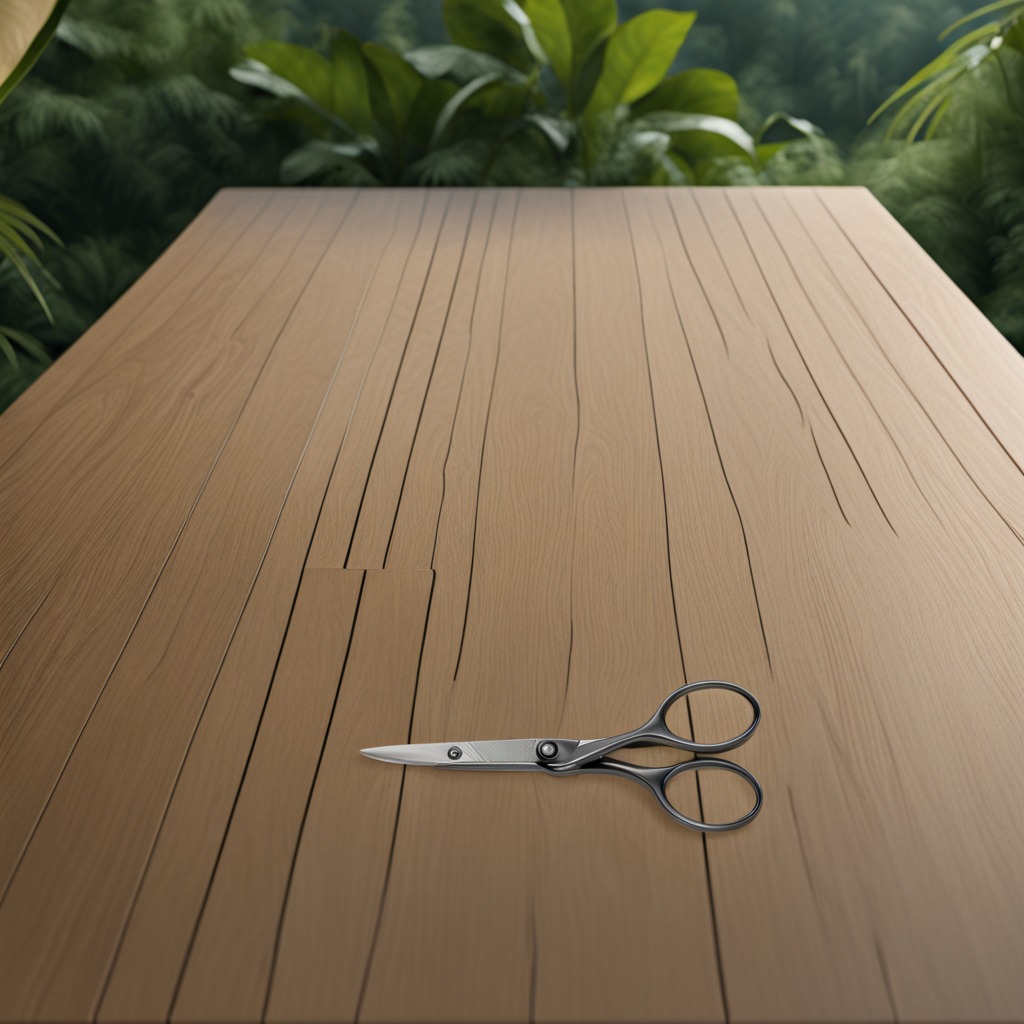
A scissor is lying on the wooden table.